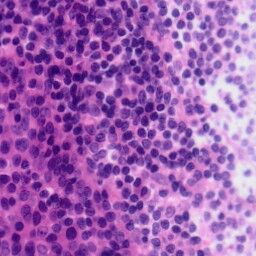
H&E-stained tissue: Tonsil